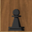
Piece: bP